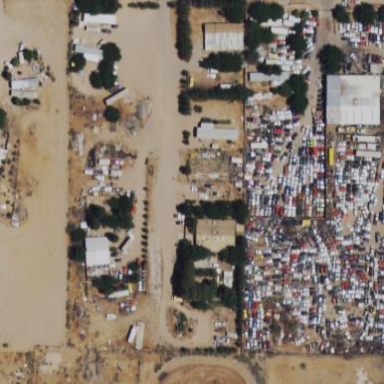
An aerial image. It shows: Scrap yard situated in industrial area.